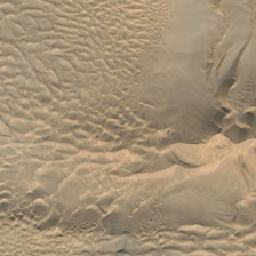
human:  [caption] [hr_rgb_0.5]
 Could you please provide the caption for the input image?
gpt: There is no life in the desert.

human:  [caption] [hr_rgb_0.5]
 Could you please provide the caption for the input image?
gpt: There is no living thing in the desert.

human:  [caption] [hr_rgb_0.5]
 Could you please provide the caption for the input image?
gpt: The desert is covered with small sand.

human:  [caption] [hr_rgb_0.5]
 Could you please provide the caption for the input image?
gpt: The desert is covered with fine sand.

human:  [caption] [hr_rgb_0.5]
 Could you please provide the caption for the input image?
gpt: The desert is covered with tiny sand.